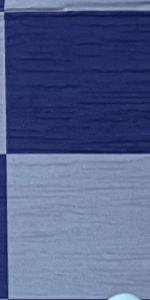
Label: Empty